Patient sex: F
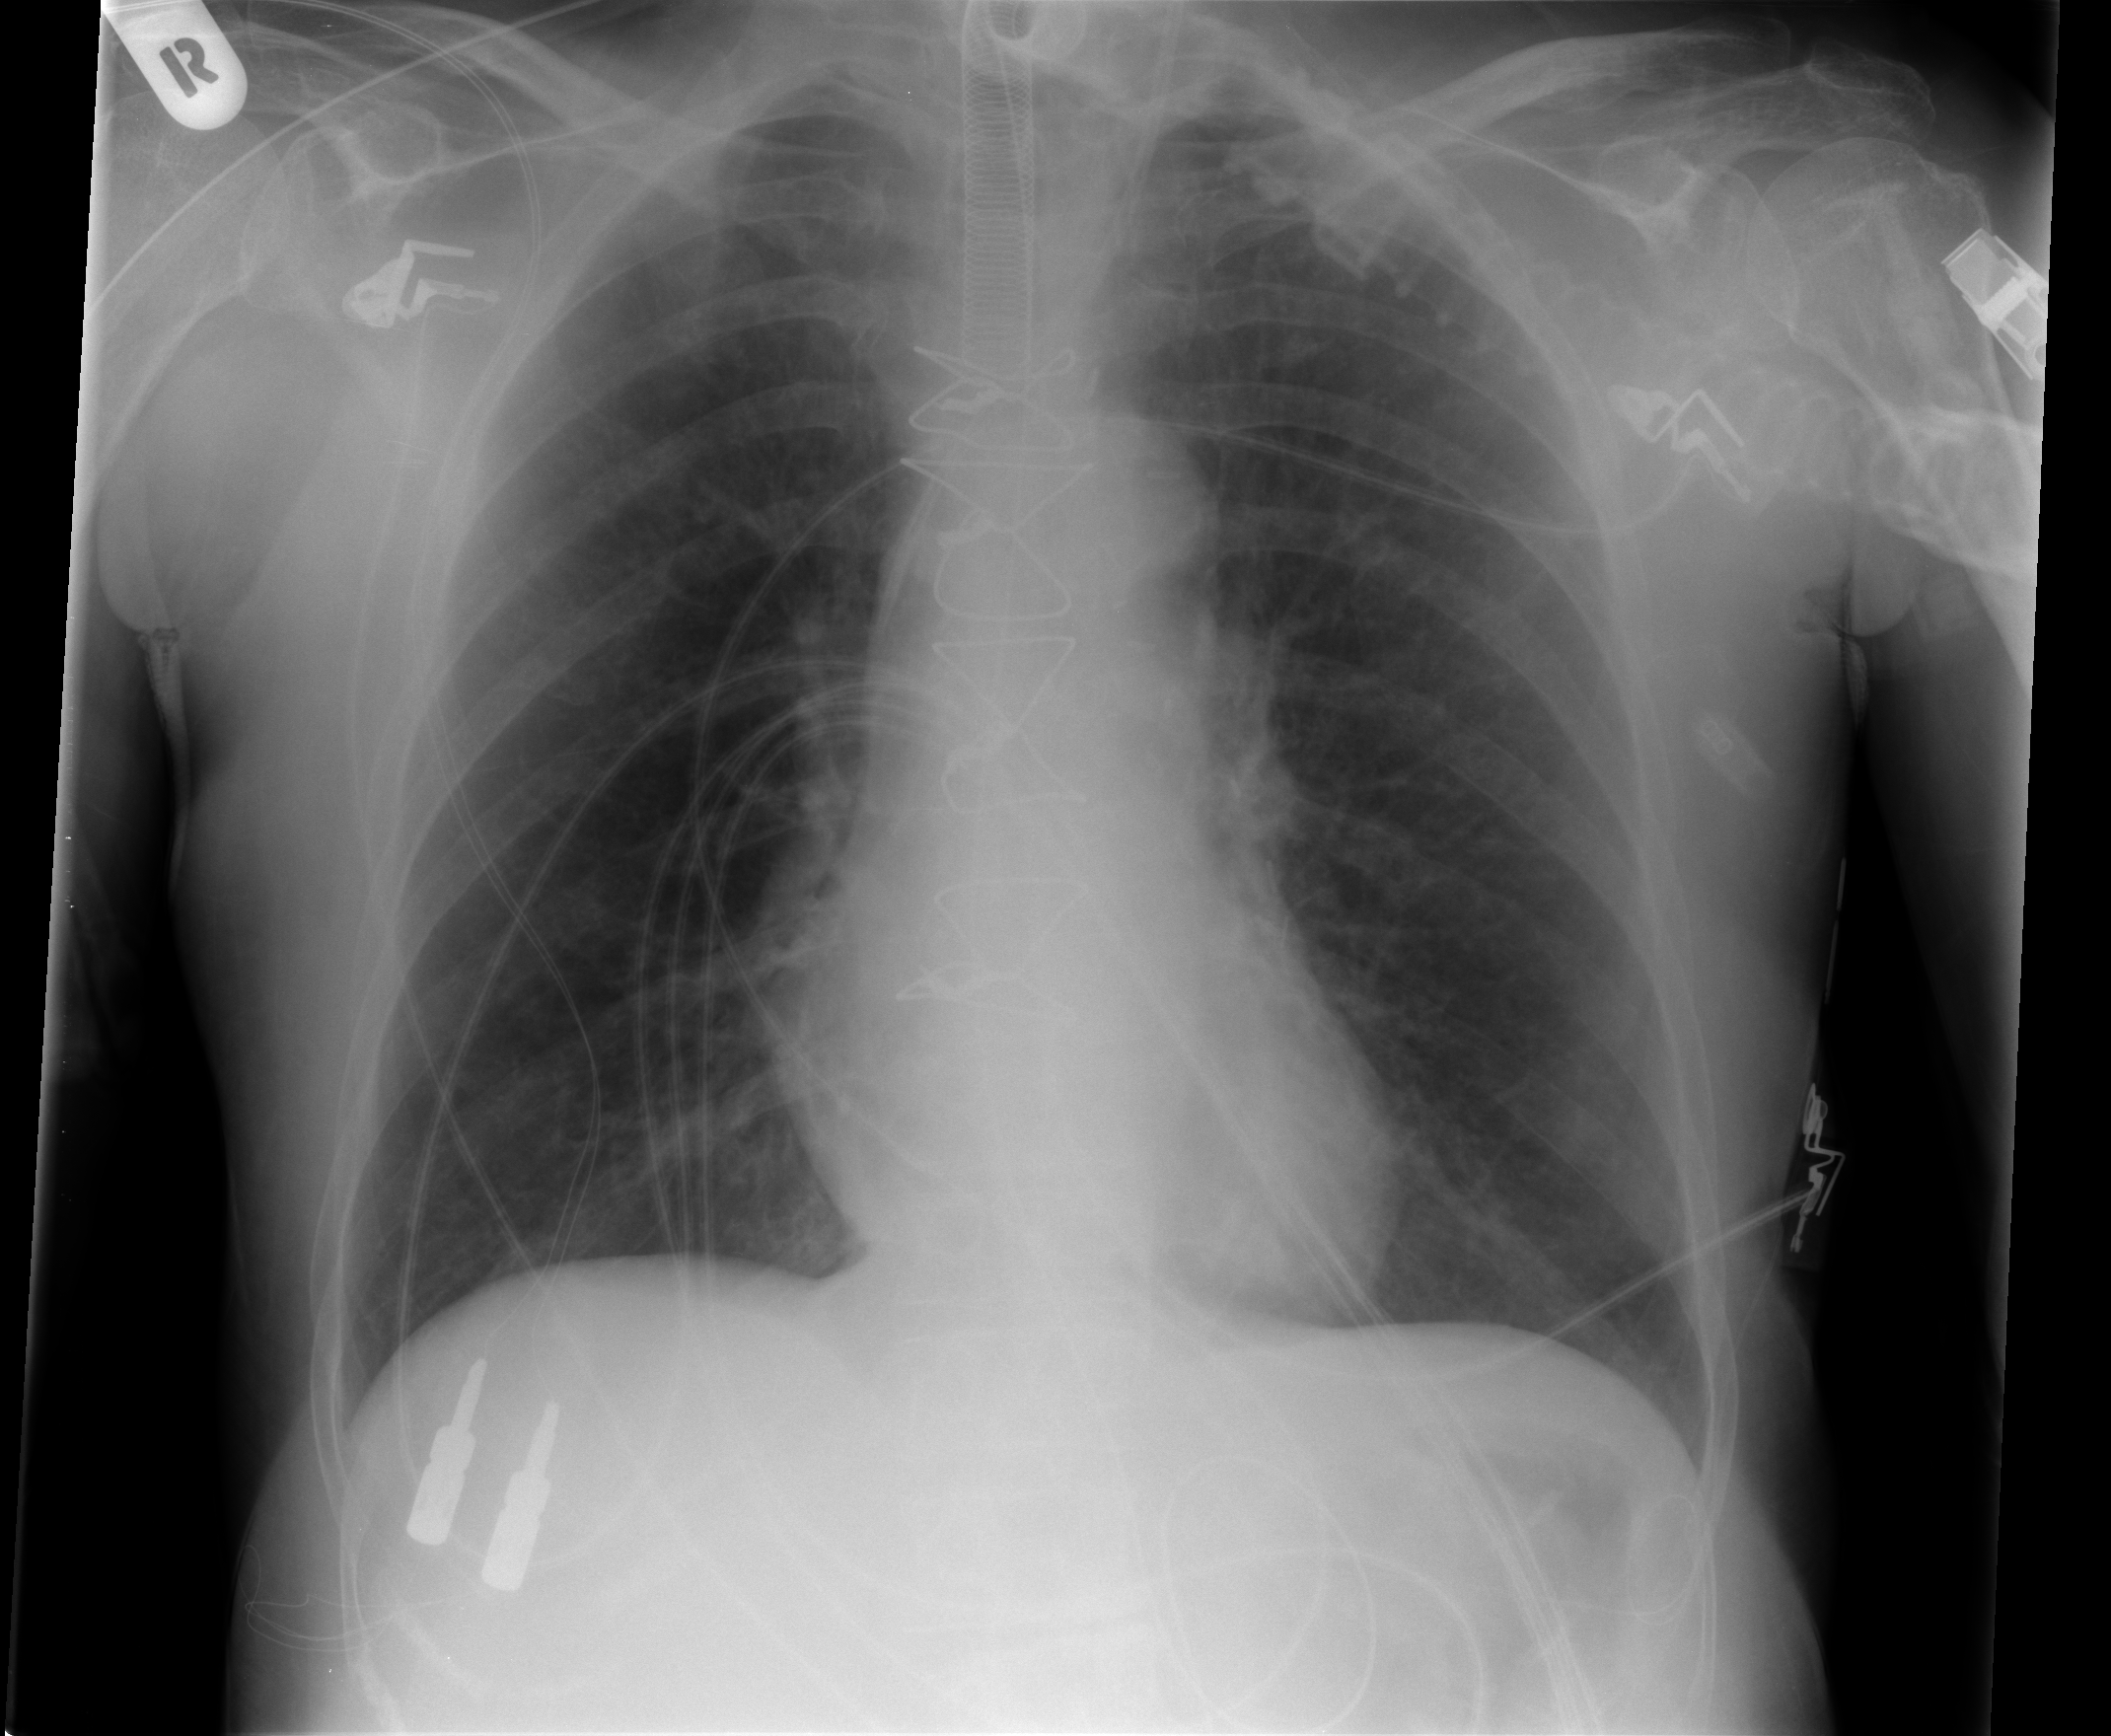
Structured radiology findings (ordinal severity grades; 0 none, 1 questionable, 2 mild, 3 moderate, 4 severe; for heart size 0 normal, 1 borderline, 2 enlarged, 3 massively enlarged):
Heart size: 0
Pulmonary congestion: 0
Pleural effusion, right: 0
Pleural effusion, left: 1
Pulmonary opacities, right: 0
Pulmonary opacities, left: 0
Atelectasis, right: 2
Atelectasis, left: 1